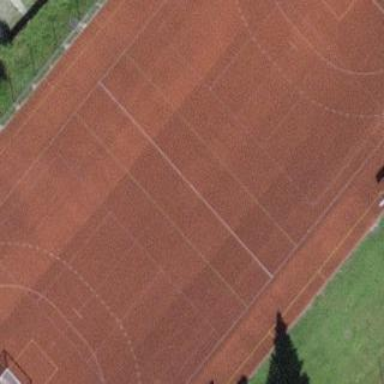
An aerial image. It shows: Basketball court located in leisure land pitch.